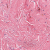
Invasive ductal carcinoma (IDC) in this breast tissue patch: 0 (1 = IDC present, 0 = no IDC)